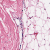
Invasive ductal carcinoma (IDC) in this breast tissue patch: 0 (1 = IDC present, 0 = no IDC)